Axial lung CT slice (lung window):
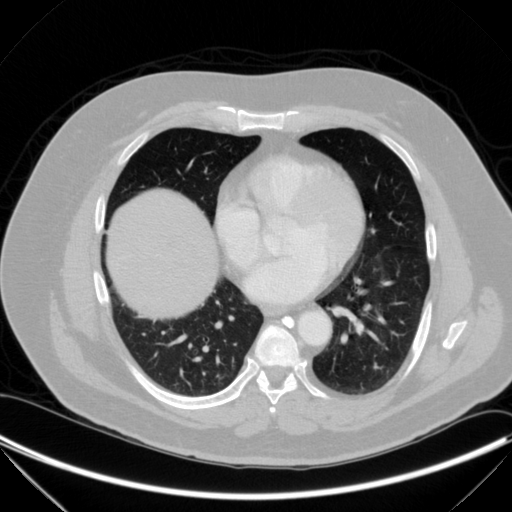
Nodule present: no